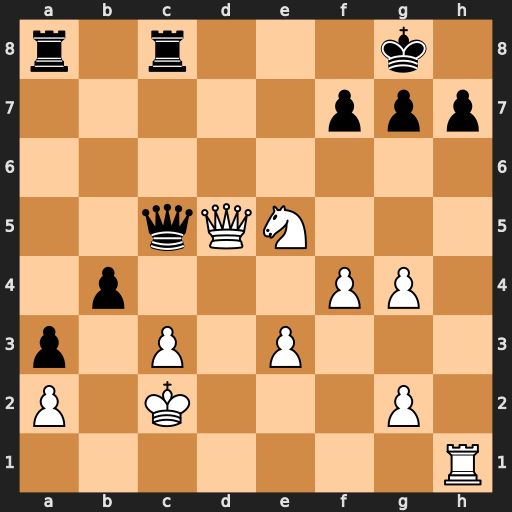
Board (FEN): r1r3k1/5ppp/8/2qQN3/1p3PP1/p1P1P3/P1K3P1/7R
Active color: w
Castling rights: -
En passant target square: -
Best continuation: Qxf7+ Kh8 Ng6#